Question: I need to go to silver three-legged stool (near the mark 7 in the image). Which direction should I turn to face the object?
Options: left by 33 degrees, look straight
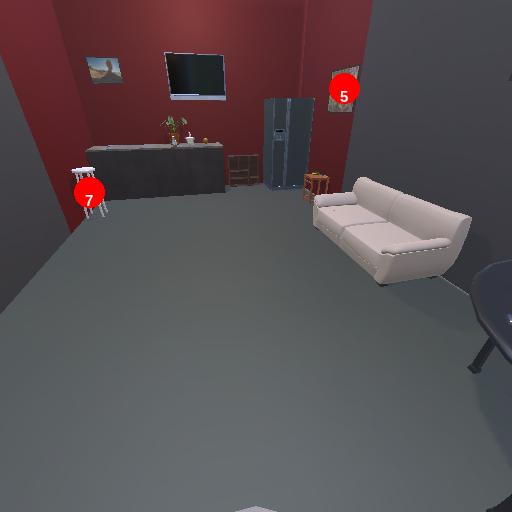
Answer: left by 33 degrees